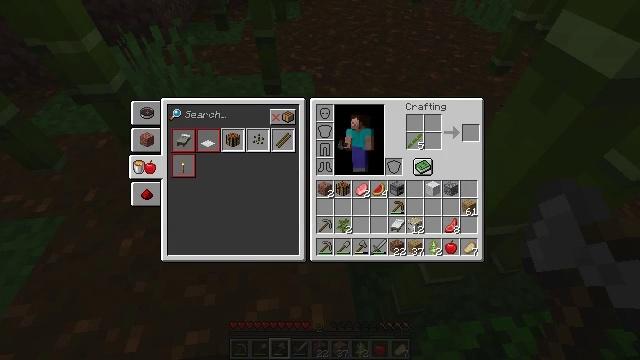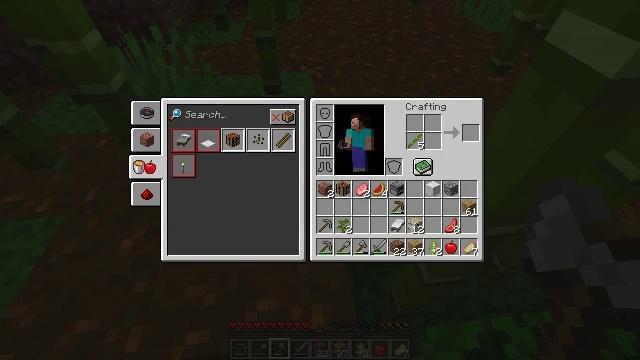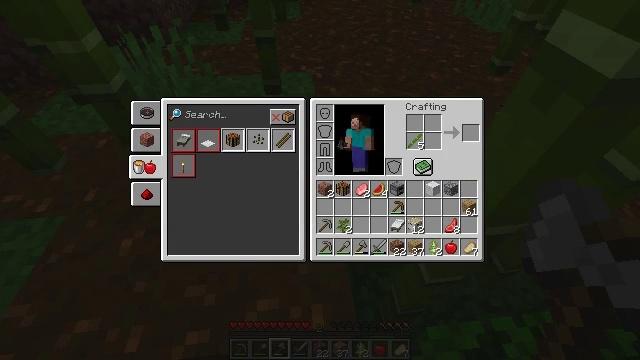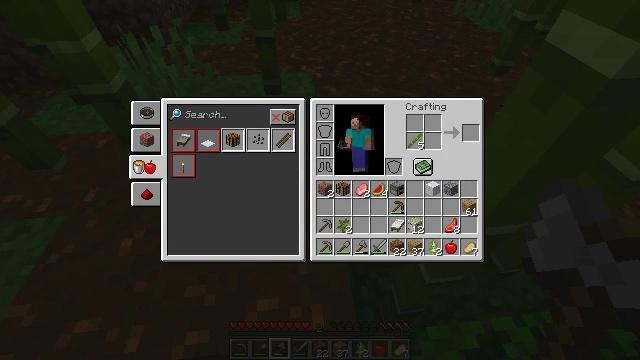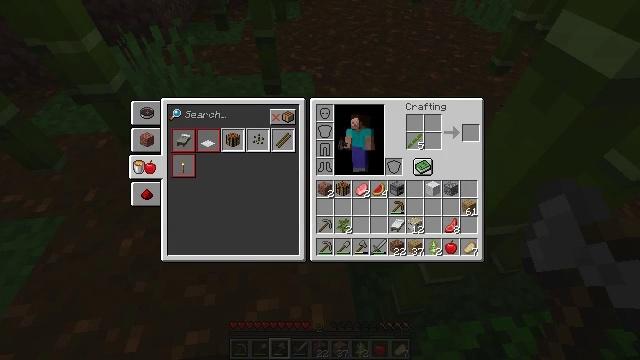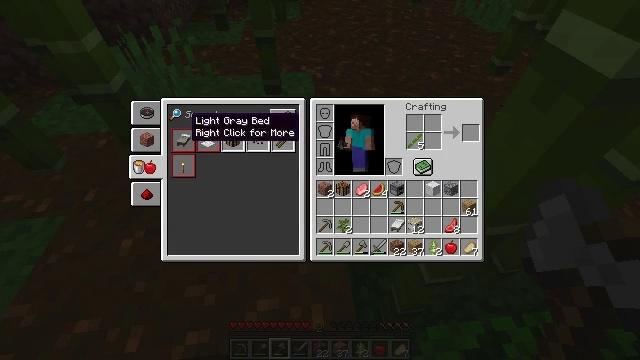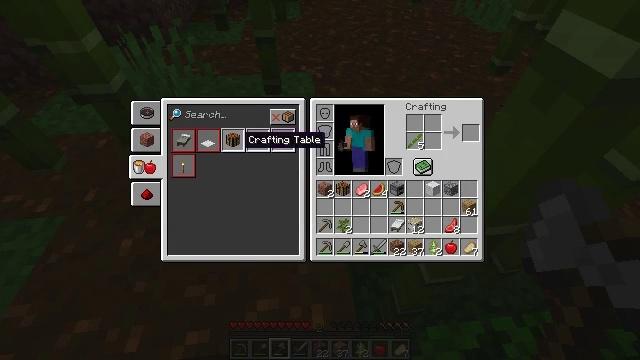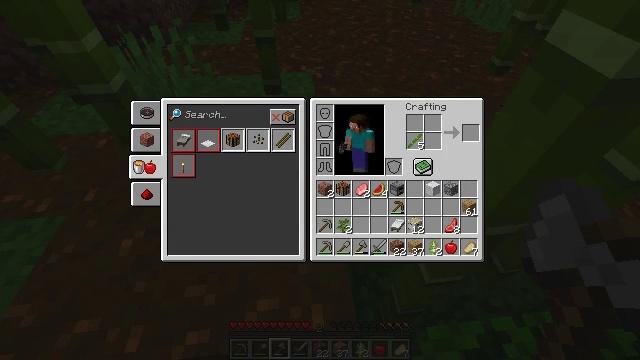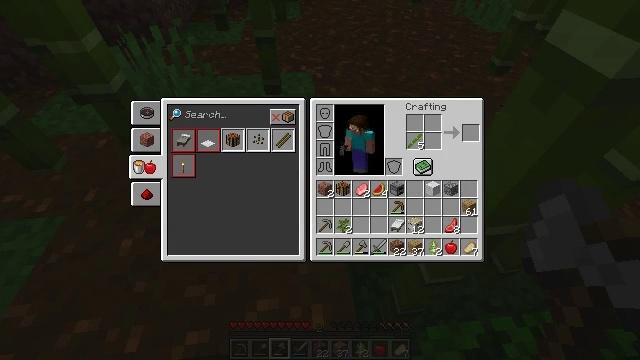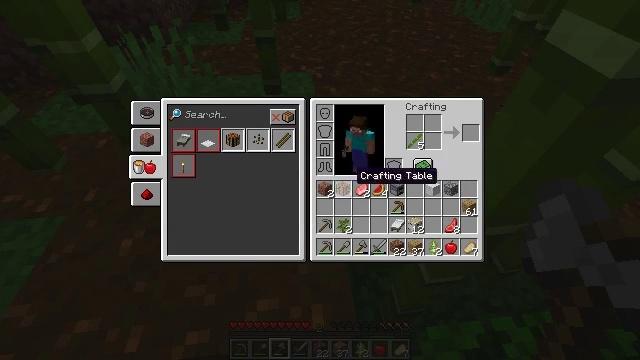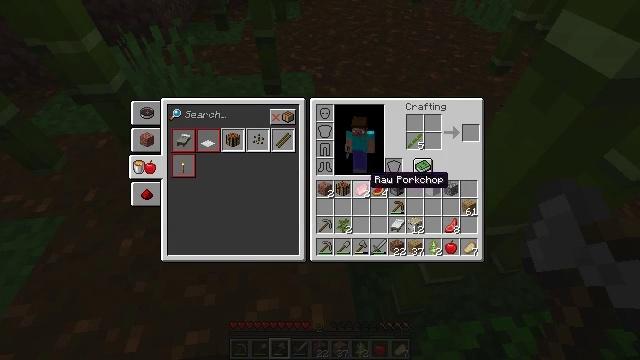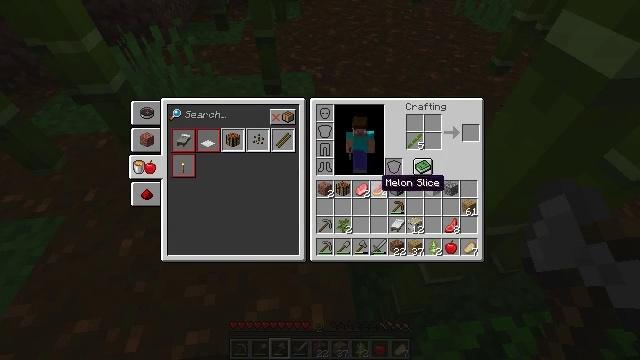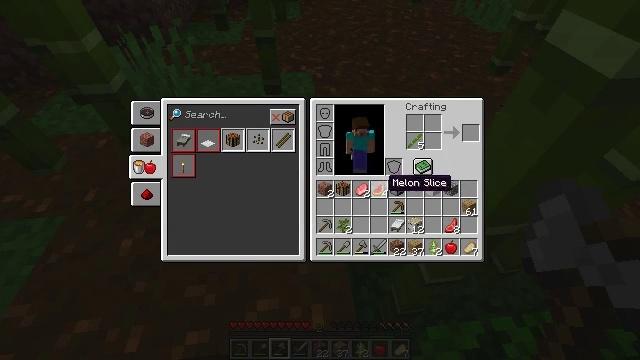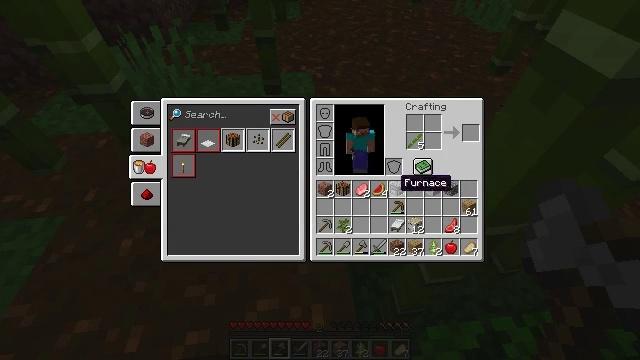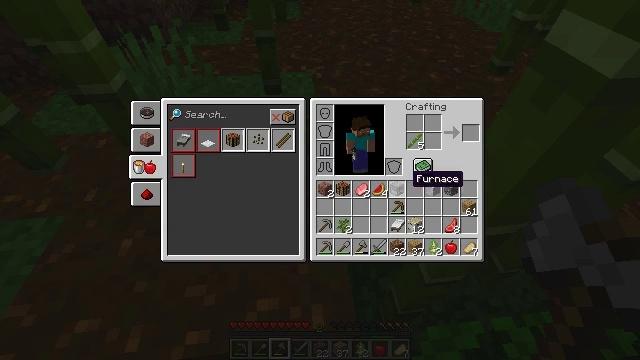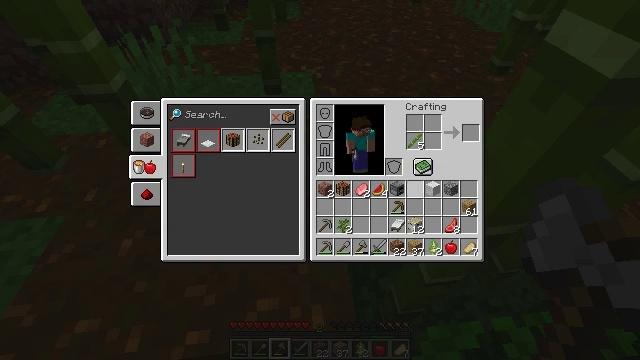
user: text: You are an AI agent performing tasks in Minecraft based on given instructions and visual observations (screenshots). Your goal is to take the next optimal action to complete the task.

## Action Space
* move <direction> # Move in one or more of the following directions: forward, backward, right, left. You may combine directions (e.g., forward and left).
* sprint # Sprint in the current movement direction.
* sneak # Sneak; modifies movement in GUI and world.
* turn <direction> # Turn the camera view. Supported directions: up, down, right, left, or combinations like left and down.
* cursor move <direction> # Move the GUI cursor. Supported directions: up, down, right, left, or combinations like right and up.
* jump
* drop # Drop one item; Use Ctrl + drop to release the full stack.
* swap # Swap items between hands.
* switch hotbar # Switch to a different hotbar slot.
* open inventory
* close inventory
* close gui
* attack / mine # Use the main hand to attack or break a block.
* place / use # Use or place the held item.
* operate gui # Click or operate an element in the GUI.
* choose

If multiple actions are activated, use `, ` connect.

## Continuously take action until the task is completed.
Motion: motion action
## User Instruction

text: Collect bamboo for crafting.
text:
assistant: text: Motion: no_op
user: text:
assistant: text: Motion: no_op
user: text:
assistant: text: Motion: no_op
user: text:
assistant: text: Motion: no_op
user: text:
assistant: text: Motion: cursor move right and down
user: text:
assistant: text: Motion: cursor move right and down
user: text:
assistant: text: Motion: cursor move right and down
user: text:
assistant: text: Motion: cursor move right and down
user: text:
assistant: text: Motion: cursor move right
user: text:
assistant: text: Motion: cursor move right
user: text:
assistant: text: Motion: cursor move right
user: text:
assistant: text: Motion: cursor move right
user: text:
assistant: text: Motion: cursor move right
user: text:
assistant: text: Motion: cursor move right
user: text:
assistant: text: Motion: cursor move right
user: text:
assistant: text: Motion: no_op
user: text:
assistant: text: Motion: no_op
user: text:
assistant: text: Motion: no_op
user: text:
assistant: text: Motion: no_op
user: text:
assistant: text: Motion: no_op
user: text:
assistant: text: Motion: no_op
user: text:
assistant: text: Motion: no_op
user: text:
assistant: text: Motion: cursor move up
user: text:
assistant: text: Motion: cursor move up
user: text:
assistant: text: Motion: no_op
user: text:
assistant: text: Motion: no_op
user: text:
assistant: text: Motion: no_op
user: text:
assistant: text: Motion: no_op
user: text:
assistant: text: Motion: no_op
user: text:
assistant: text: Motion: no_op